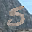
Label: 5